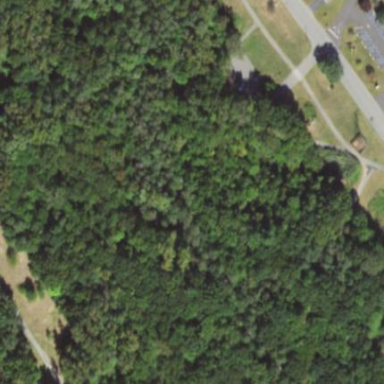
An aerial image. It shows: Path.